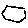
Label: hexagon